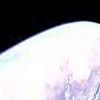
Label: sunburn